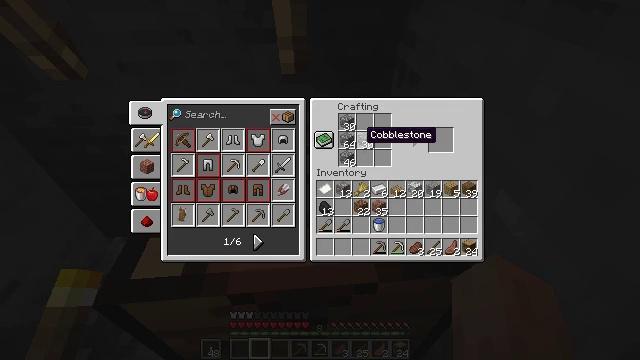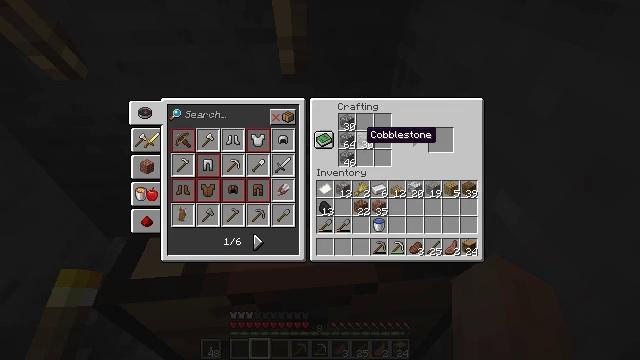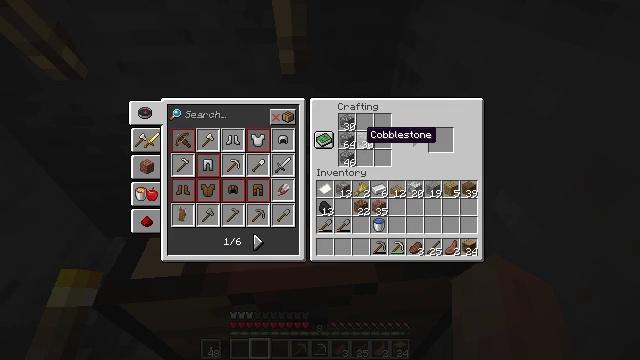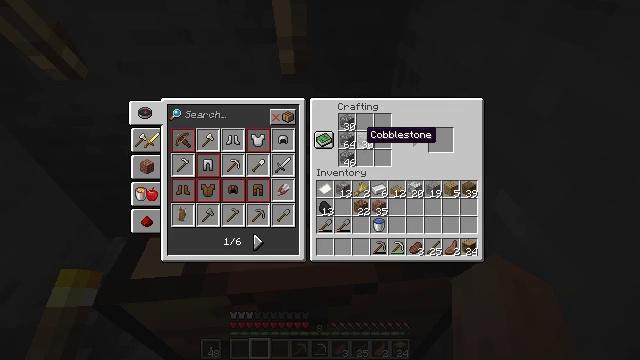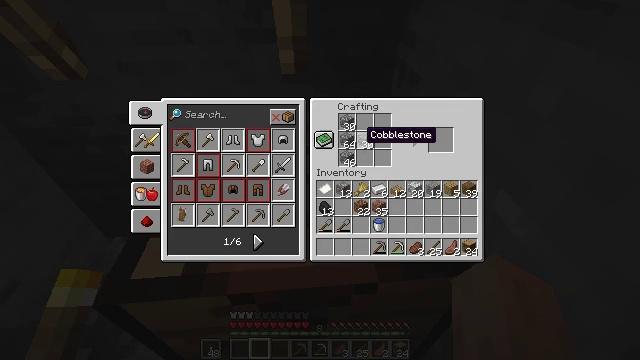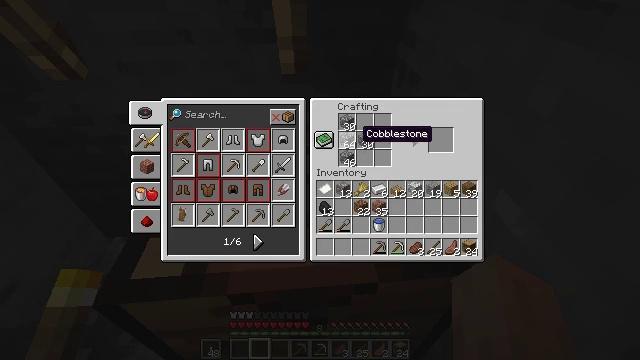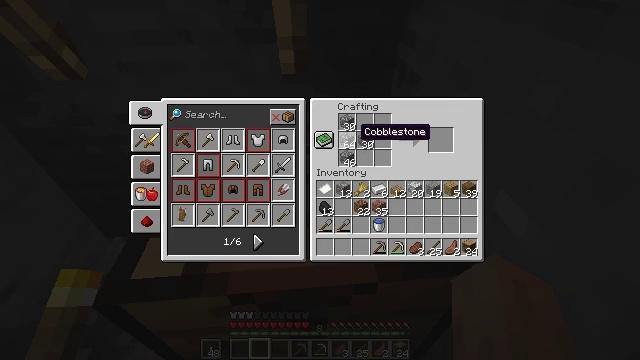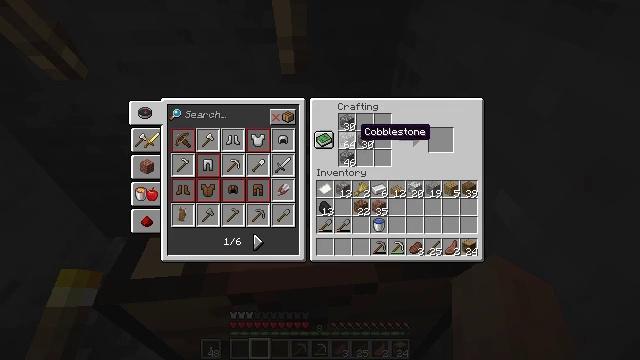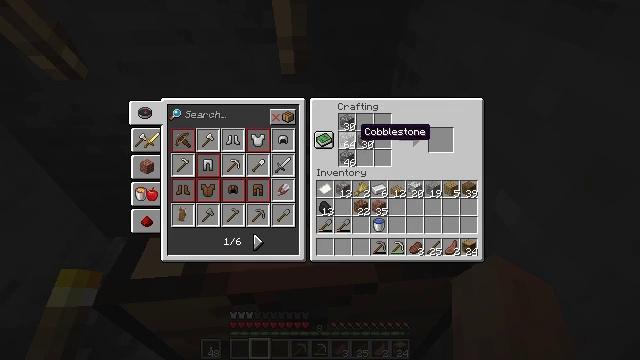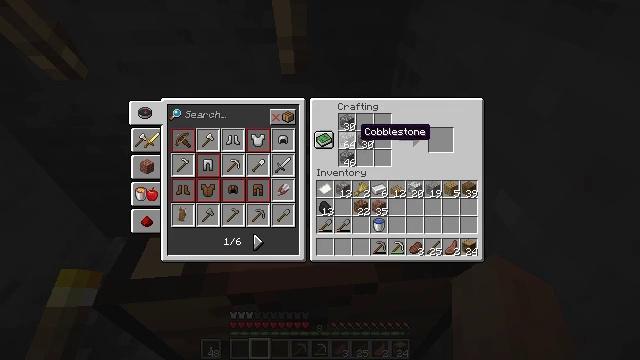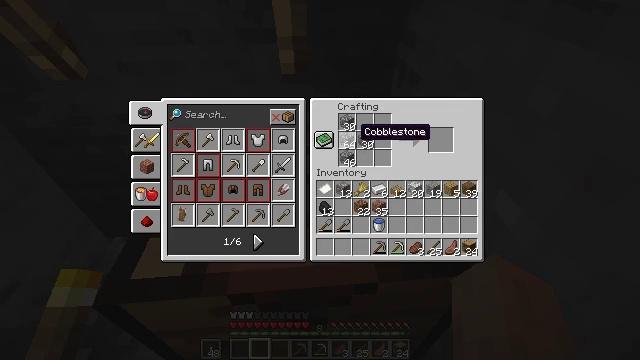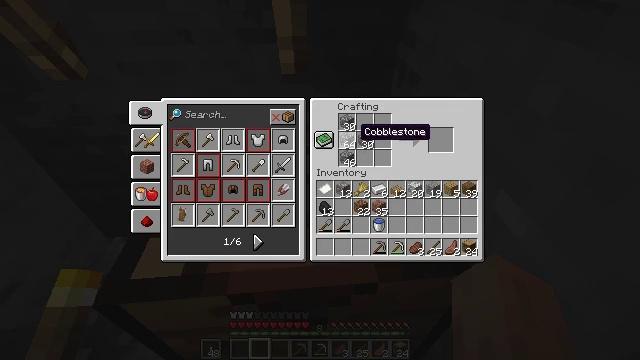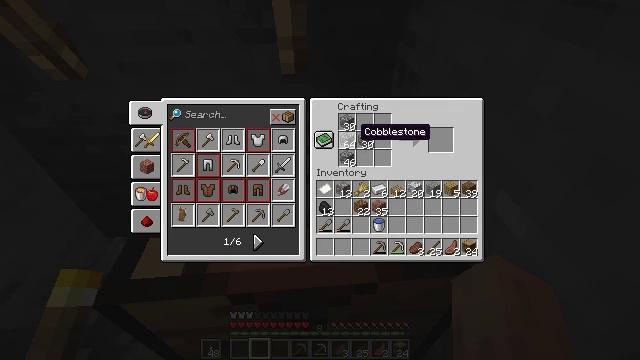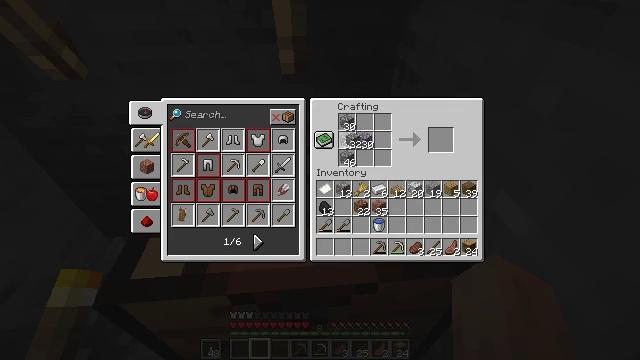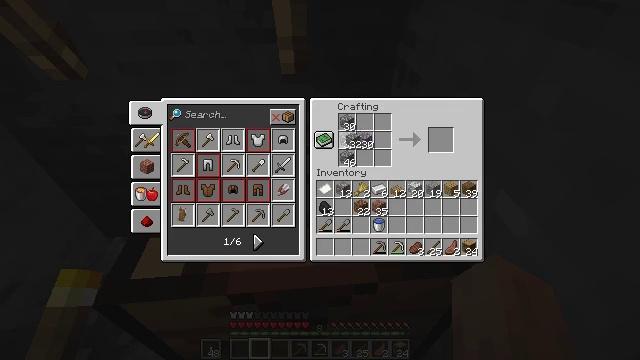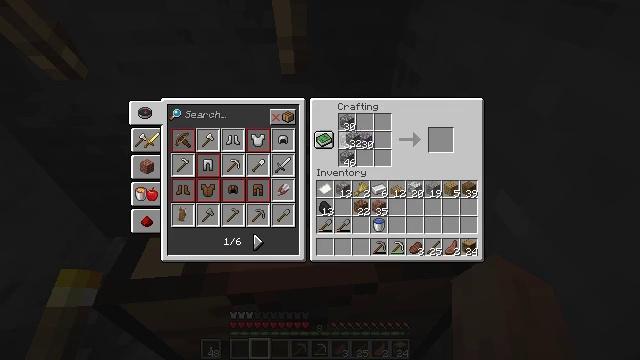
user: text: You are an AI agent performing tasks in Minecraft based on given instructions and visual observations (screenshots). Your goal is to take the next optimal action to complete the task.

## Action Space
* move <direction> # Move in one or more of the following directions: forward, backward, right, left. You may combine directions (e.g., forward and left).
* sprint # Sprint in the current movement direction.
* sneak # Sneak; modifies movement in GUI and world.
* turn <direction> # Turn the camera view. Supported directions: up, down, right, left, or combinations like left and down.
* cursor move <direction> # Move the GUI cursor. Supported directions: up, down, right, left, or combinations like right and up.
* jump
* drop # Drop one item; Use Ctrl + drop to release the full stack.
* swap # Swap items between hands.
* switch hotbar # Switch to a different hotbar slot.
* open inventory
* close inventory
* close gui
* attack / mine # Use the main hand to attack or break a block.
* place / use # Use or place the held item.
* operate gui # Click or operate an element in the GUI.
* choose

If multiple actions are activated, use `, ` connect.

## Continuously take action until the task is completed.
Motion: motion action
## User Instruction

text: Craft cobblestone stairs.
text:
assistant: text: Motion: no_op
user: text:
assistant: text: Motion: no_op
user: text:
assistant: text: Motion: no_op
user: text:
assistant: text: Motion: no_op
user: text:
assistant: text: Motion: no_op
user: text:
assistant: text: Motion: no_op
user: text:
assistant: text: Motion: no_op
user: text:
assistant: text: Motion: no_op
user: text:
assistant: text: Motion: no_op
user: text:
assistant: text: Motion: no_op
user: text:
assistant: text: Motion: no_op
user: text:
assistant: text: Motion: no_op
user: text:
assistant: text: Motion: choose
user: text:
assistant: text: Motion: choose
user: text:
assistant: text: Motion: choose
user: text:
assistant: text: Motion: no_op
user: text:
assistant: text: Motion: no_op
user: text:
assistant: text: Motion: cursor move right
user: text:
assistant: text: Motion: cursor move right
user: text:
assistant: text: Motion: no_op
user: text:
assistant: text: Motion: no_op
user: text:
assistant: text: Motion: no_op
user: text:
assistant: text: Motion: no_op
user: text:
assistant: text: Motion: no_op
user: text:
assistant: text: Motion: no_op
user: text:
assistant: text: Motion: no_op
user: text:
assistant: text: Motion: no_op
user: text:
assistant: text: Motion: no_op
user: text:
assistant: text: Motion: no_op
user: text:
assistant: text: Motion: no_op